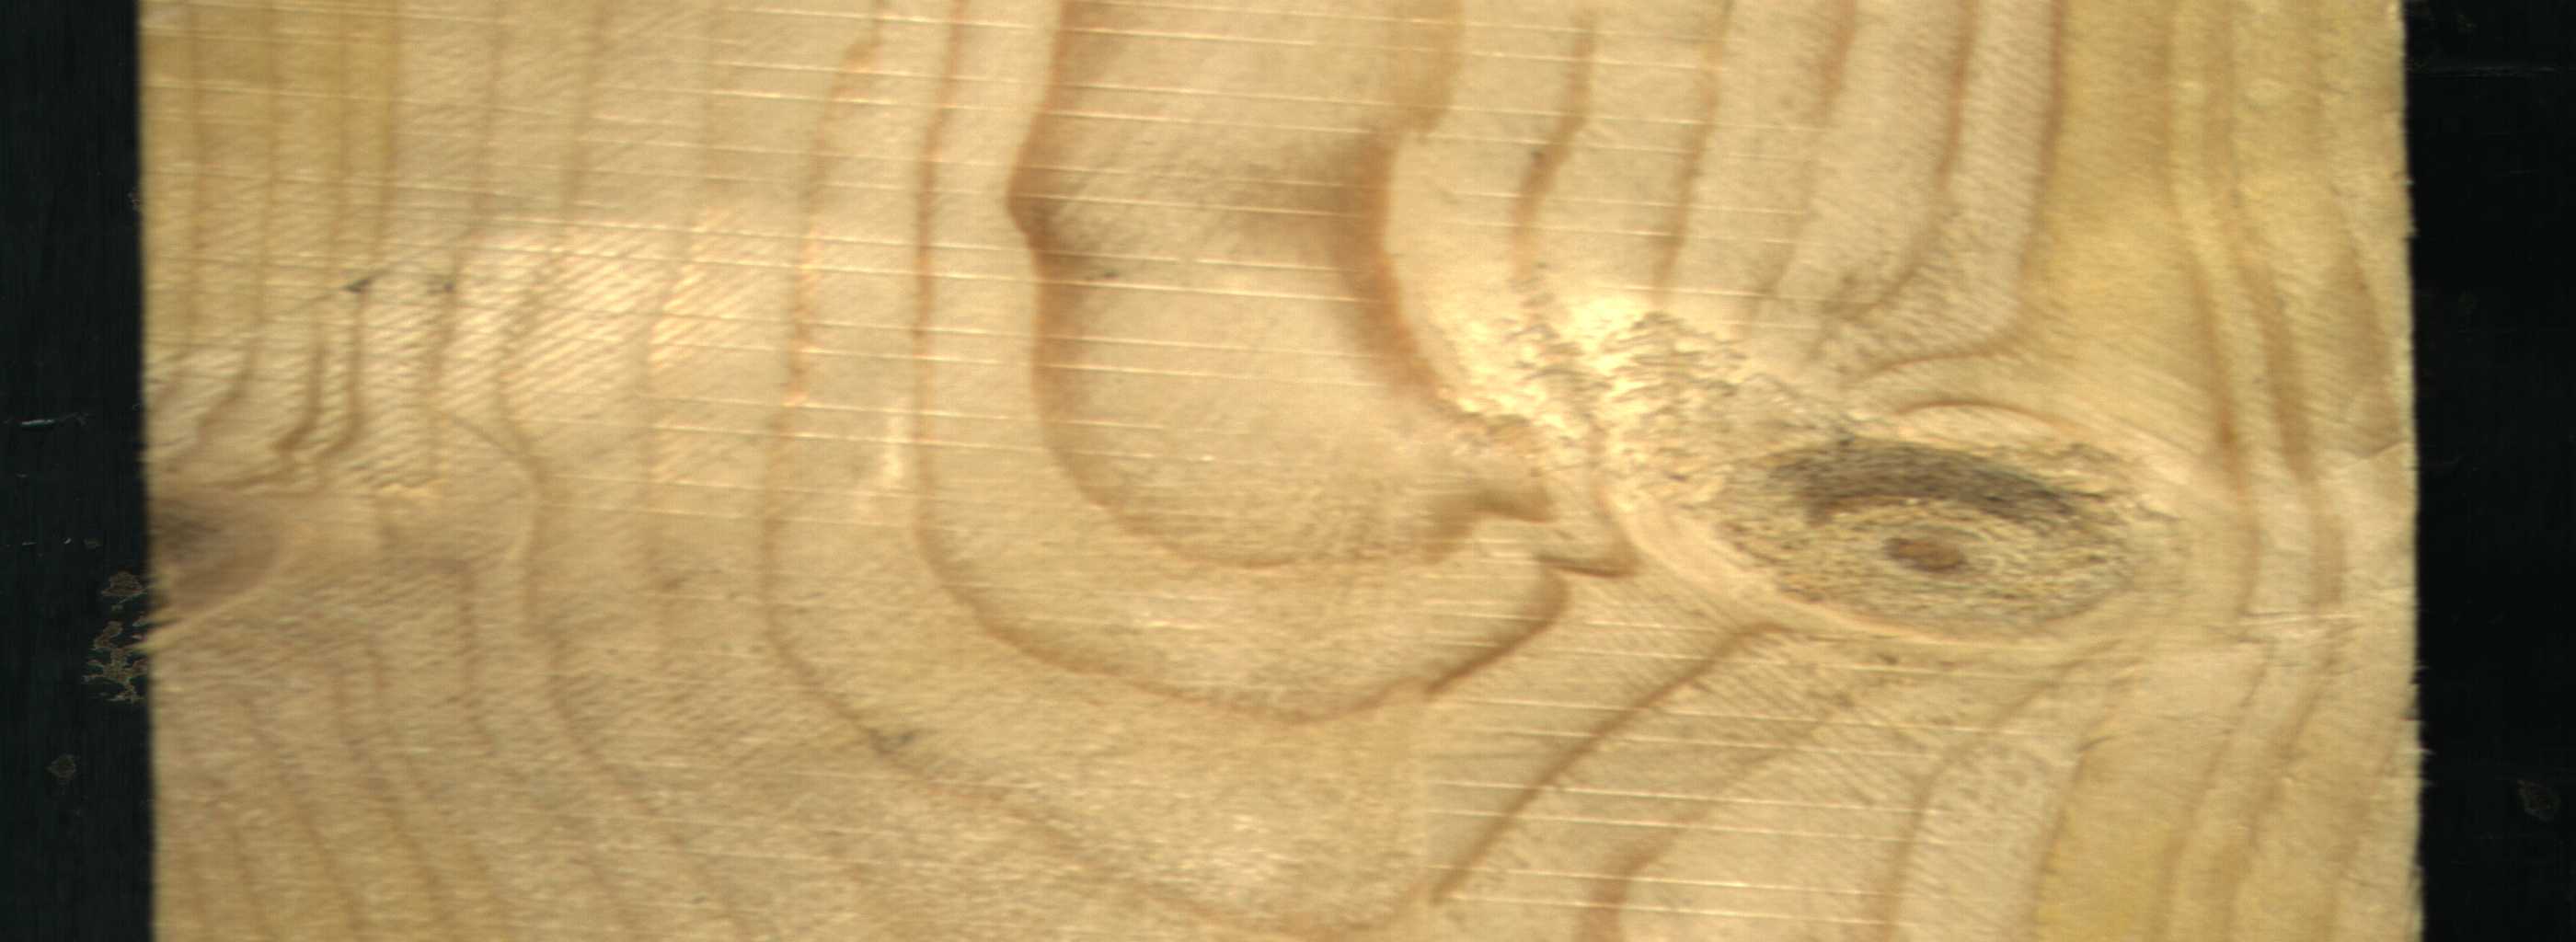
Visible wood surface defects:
Live_Knot
Live_Knot